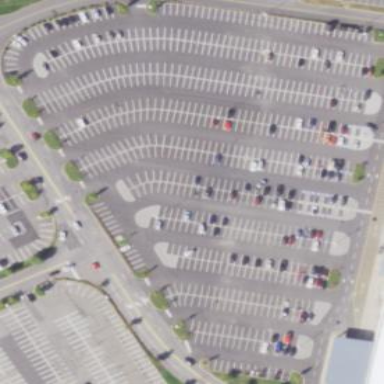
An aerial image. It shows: Parking area with surface.